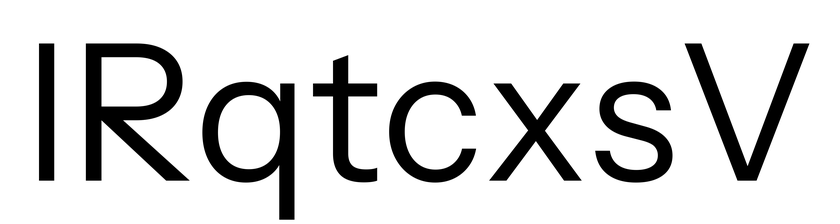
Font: InstrumentSans_Regular